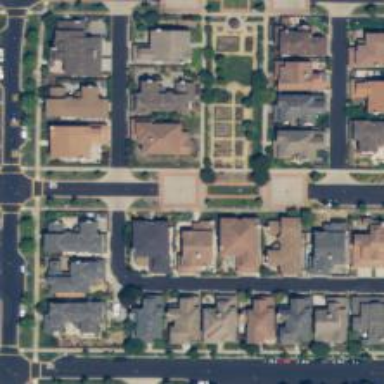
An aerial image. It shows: Living street.